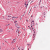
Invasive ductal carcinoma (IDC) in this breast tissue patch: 0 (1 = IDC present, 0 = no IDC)